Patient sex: F
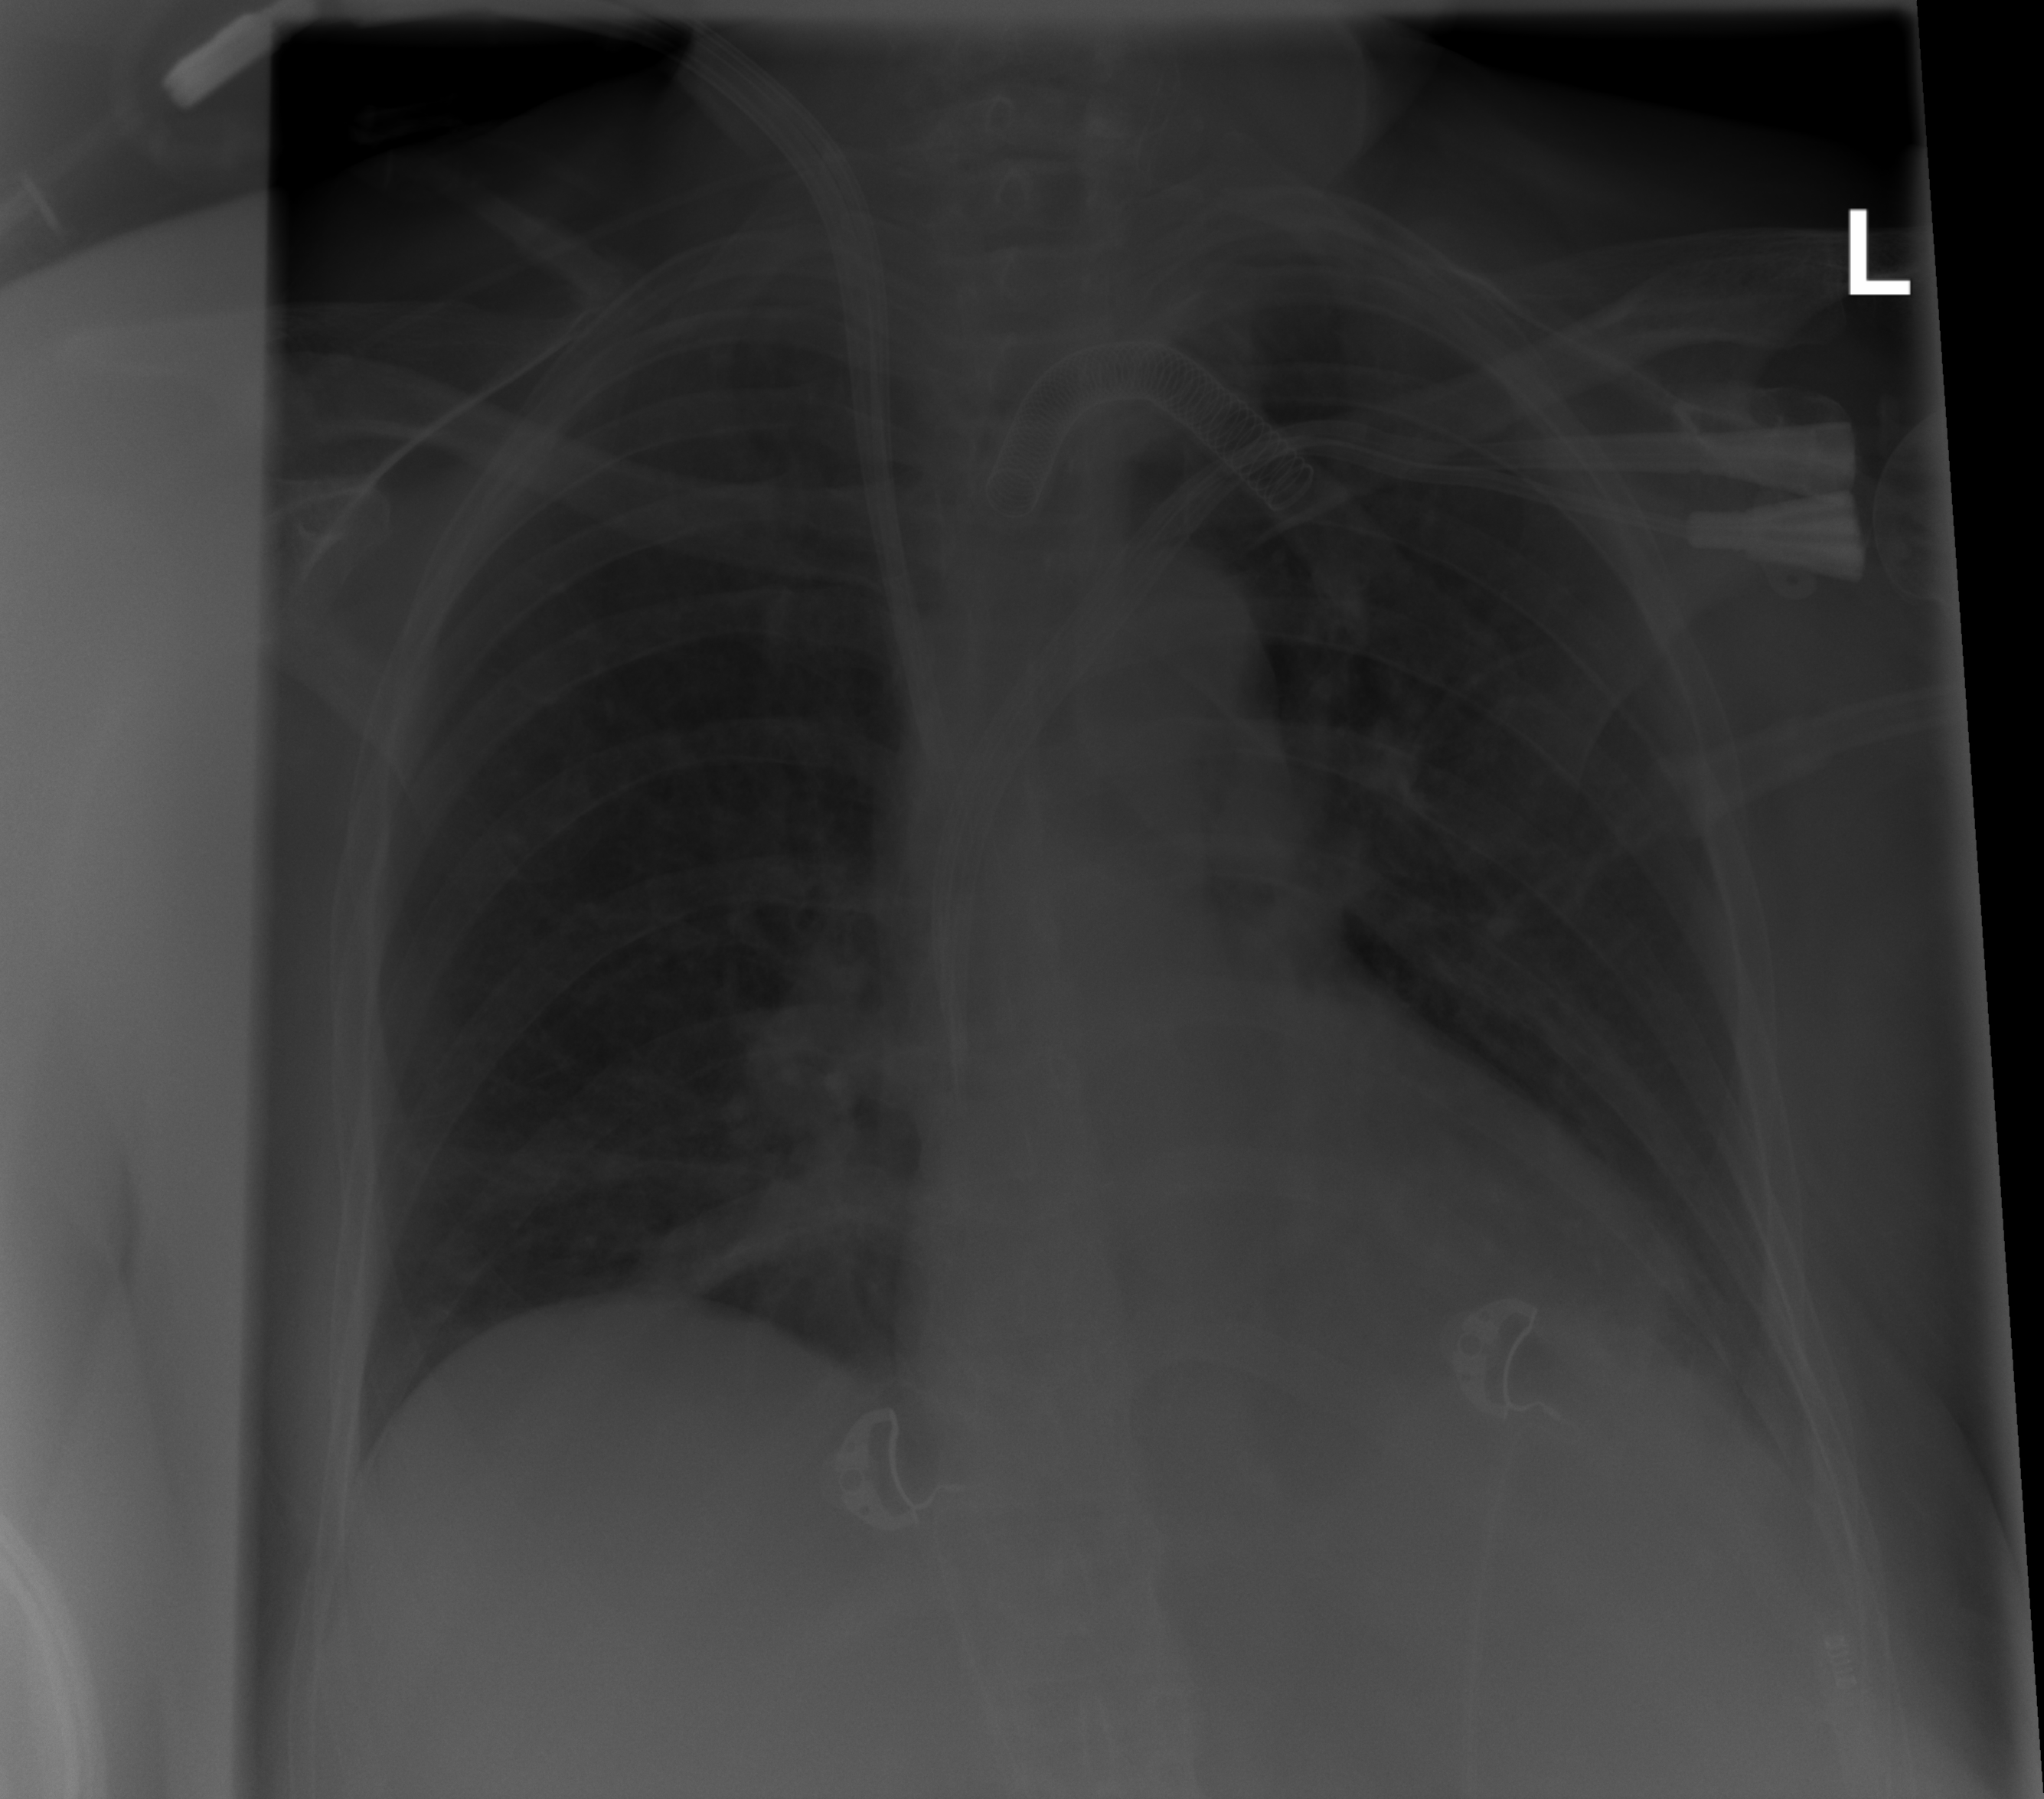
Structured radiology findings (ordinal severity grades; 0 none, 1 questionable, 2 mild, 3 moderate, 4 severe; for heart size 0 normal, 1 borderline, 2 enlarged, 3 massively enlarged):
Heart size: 2
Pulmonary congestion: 1
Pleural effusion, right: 0
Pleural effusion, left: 1
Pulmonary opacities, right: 1
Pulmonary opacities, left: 1
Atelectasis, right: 2
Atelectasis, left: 2